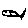
Label: fish